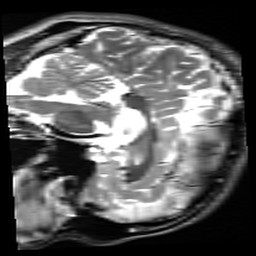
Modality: inplaneT2
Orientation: sagittal
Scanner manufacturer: siemens
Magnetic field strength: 3 T
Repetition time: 7.02 s
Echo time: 0.069 s